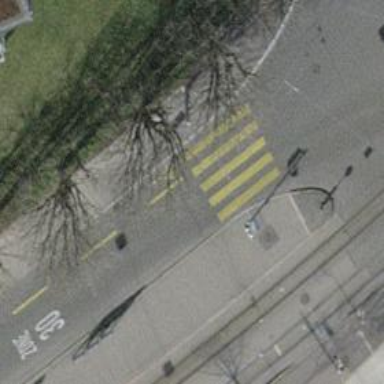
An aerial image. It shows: Crossing with zebra markings controlled by traffic signals.